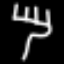
Label: fork